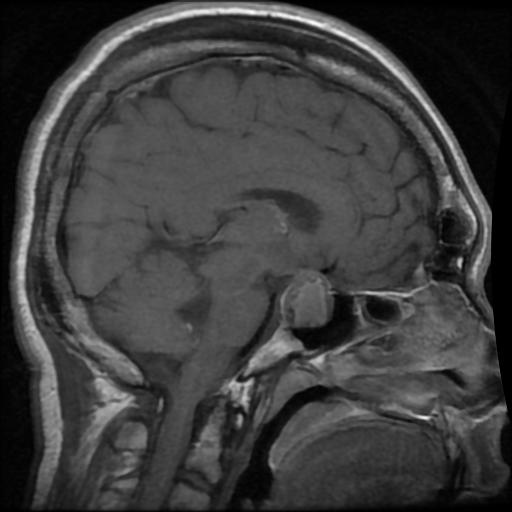
Label: pituitary